Chest X-ray. View position: PA
Patient age: 64
Patient sex: F
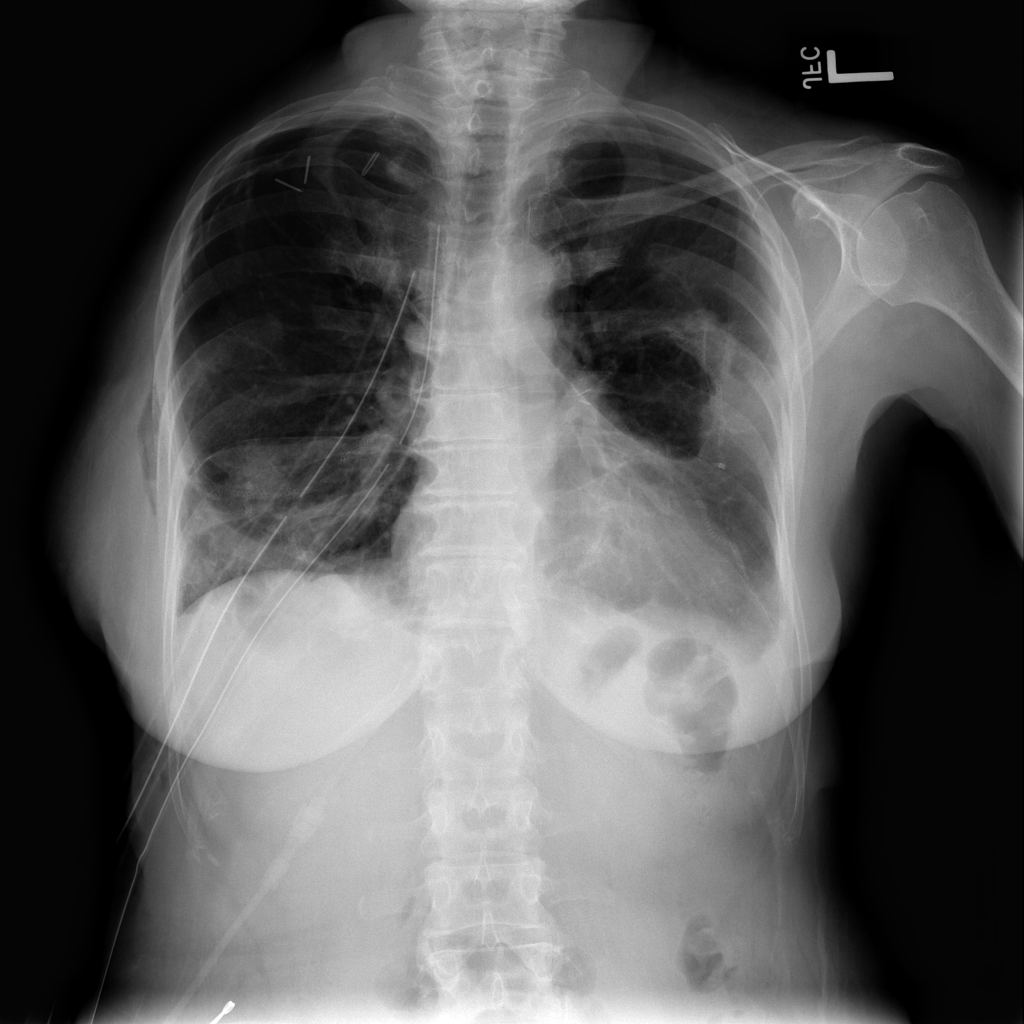
Finding: Pneumothorax